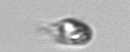
Label: Balanion